Field crop: tomato
Growth stage: 1
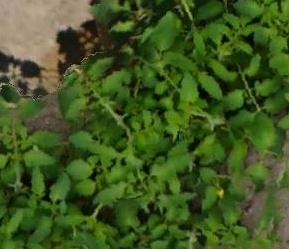
Species: tomato